Question: I am using the code as follows
'''
<select style="font-family: Arial Unicode MS;">
<option>Select Language</option>
<option value="ar">Arabic -- l`rby@</option>
<option value="bn">Bengali -- baaNlaa</option>
<option value="bg">Bulgarian -- b'lgarski</option>
<option value="ca">Catalan -- Catala</option>
<option value="zh_CN">Chinese (Simplified) -- Zhong Wen (Jian Ti )</option>
<option value="zh_TW">Chinese (Traditional) -- Zhong Wen (Fan Ti )</option>
<option value="hr">Croatian -- Hrvatski</option>
<option value="cs">Czech -- cestina</option>
<option value="da">Danish -- Dansk</option>
<option value="nl">Dutch -- Nederlands</option>
<option value="en" selected="">English</option>
<option value="en_GB">English (UK) -- English (UK)</option>
<option value="fil">Filipino -- Filipino</option>
<option value="fi">Finnish -- suomi</option>
</select>
'''
but when i open it in the browser it is not displayed correctly it is displayed as follows

how can i solve this
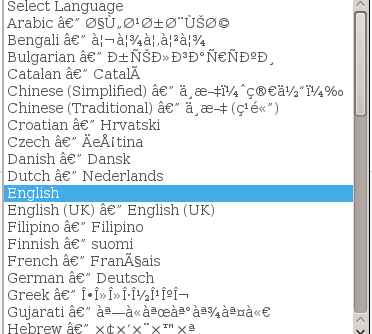
Answer: Check the encoding in your browser change it to utf-8 ....so it get works